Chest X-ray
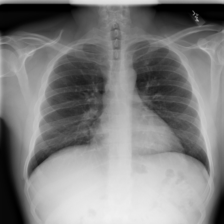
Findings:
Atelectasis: negative
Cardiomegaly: negative
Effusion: negative
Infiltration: negative
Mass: negative
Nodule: negative
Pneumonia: negative
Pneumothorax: negative
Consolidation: negative
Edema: negative
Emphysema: negative
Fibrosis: negative
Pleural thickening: negative
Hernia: negative